RGB frame:
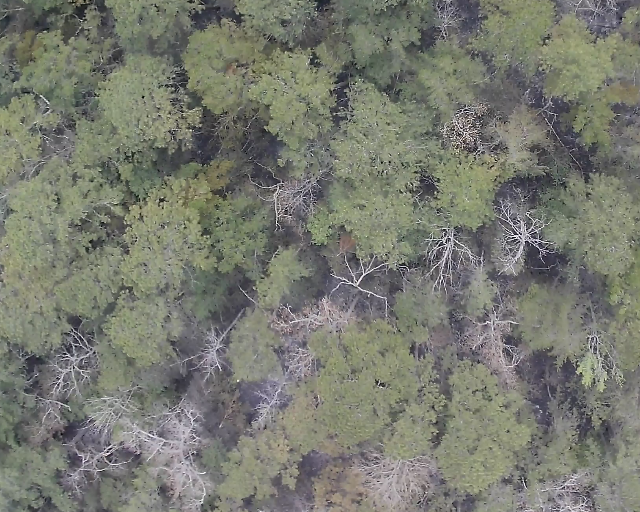
Thermal frame:
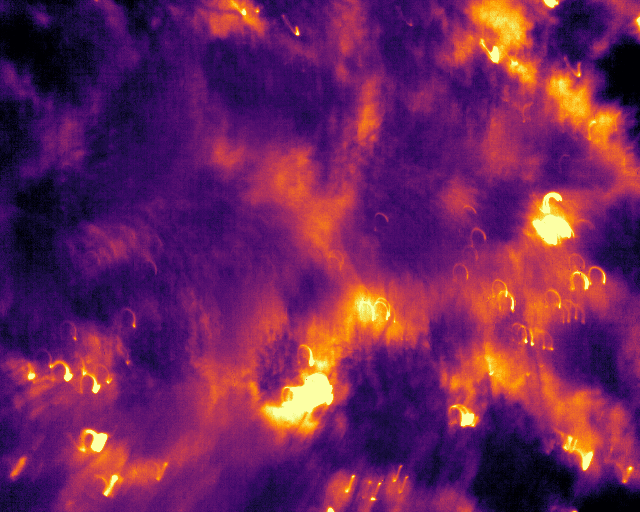
Captured: 2026-02-26 03:07:04
Pixels at or above 80 °C: 49 (fraction of frame: 0.0001495)